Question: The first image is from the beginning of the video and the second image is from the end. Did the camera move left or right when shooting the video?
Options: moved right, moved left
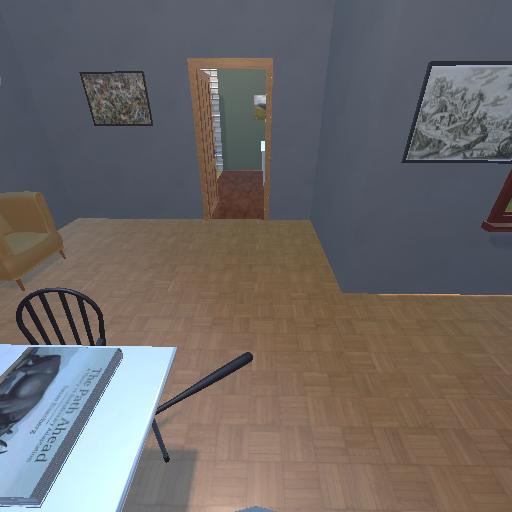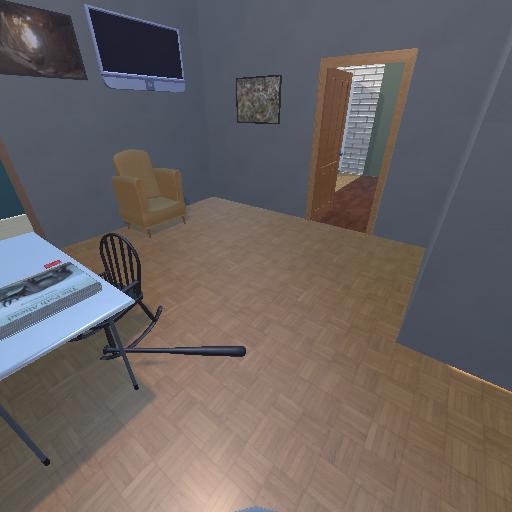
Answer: moved right